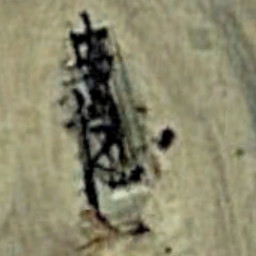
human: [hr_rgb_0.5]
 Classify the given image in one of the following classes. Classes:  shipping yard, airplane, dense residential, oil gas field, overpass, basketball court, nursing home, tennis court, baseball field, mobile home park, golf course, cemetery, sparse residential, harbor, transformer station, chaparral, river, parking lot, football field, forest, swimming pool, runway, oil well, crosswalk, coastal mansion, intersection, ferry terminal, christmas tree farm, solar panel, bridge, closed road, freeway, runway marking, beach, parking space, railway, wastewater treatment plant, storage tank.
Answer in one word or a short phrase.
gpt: oil well